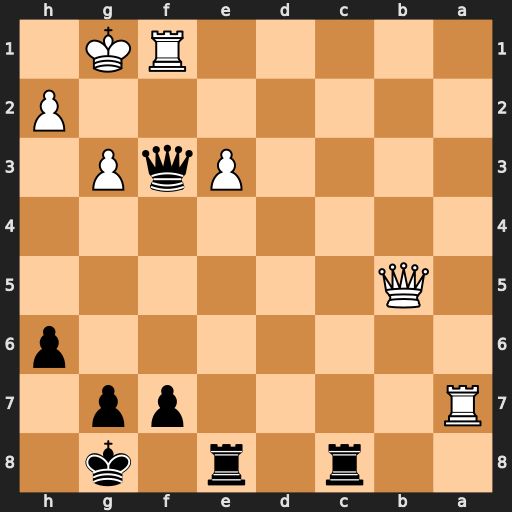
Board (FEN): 2r1r1k1/R4pp1/7p/1Q6/8/4PqP1/7P/5RK1
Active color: b
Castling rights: -
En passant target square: -
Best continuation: Qxe3+ Rf2 Qxa7